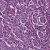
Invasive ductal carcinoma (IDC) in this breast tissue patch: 1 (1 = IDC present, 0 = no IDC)